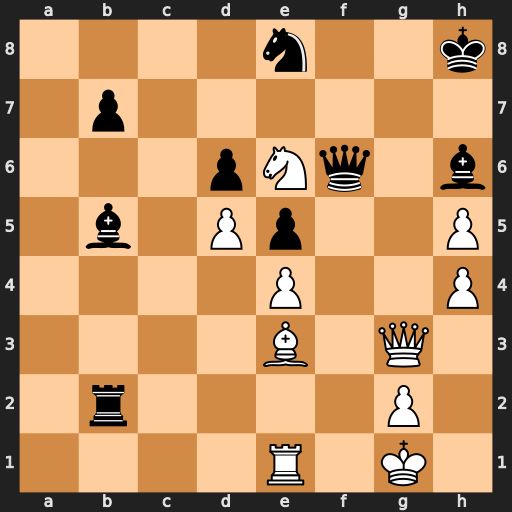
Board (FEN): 4n2k/1p6/3pNq1b/1b1Pp2P/4P2P/4B1Q1/1r4P1/4R1K1
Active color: w
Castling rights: -
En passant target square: -
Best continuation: Bg5 Bxg5 hxg5